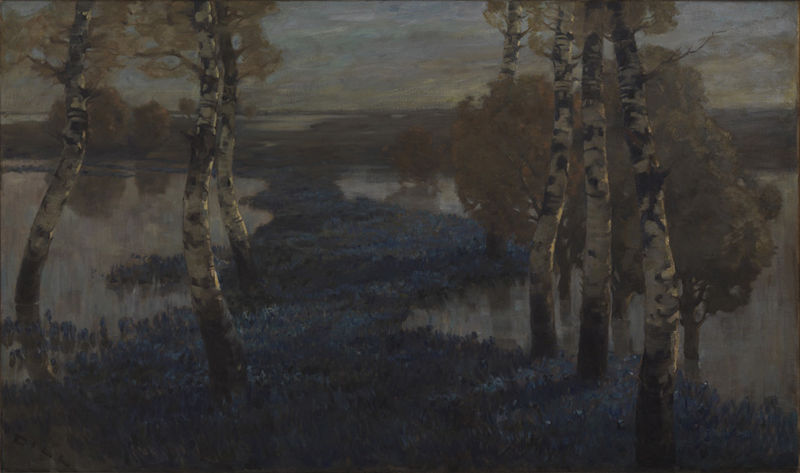
Titel: Überschwemmte Salbeifelder in der Po - Ebene
Künstler: Ludwig Dill
Standort: Karlsruhe
Institution: Staatliche Kunsthalle Karlsruhe
Schlagwörter: baum, blau, blätter, dunkel, gemälde, himmel, laub, schatten, wasser, weiß, wolken, baumstämme, bäume, fluss, gelb, grün, impressionismus, landschaft, ocker, see, teich, ufer, abend, blume, blumen, braun, grau, licht, nacht, schwarz, ausblick, gras, rasen, weg, wiese, malerei, öl, ast, baumstamm, birke, birken, dämmerung, ebene, einsamkeit, horizont, kalt, morgen, nass, natur, norden, schilf, spiegelung, stamm, zweige, einsam, gewässer, land, dunkelheit, gold, pflanzen, wald, bewölkt, ruhig, schrift, düster, spiegelbild, moderne, fläche, modern, verlassen, allee, farbe, nebel, sonnenuntergang, violett, herbst, beleuchtung, damm, romantik, ölgemälde, querformat, steg, stämme, stimmung, allein, still, lavendel, impression, diesig, heide, seen, schwarzweiß, quer, sumpf, marsch, otto, himme, versunken, moor, romantisch, fluchtpunkt, rinde, reflektion, worpswede, kühl, fernsicht, zentrum, zwielicht, bau, zorn, unheimlich, waser, norddeutschland, schwaz, ried, seenlandschaft, borke, modersohn, dunekl, moorlandschaft, landschaftsgemälde, teiche, soiegelung, überweg, dämmerlicht, wsasser, ölandschaft, fehlfarben, entzaubert, wasser mit birken, blaue blumen, flusslandschaft, birkenheg, blicklenkung